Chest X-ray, AP view. Patient: 10 years old, sex F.
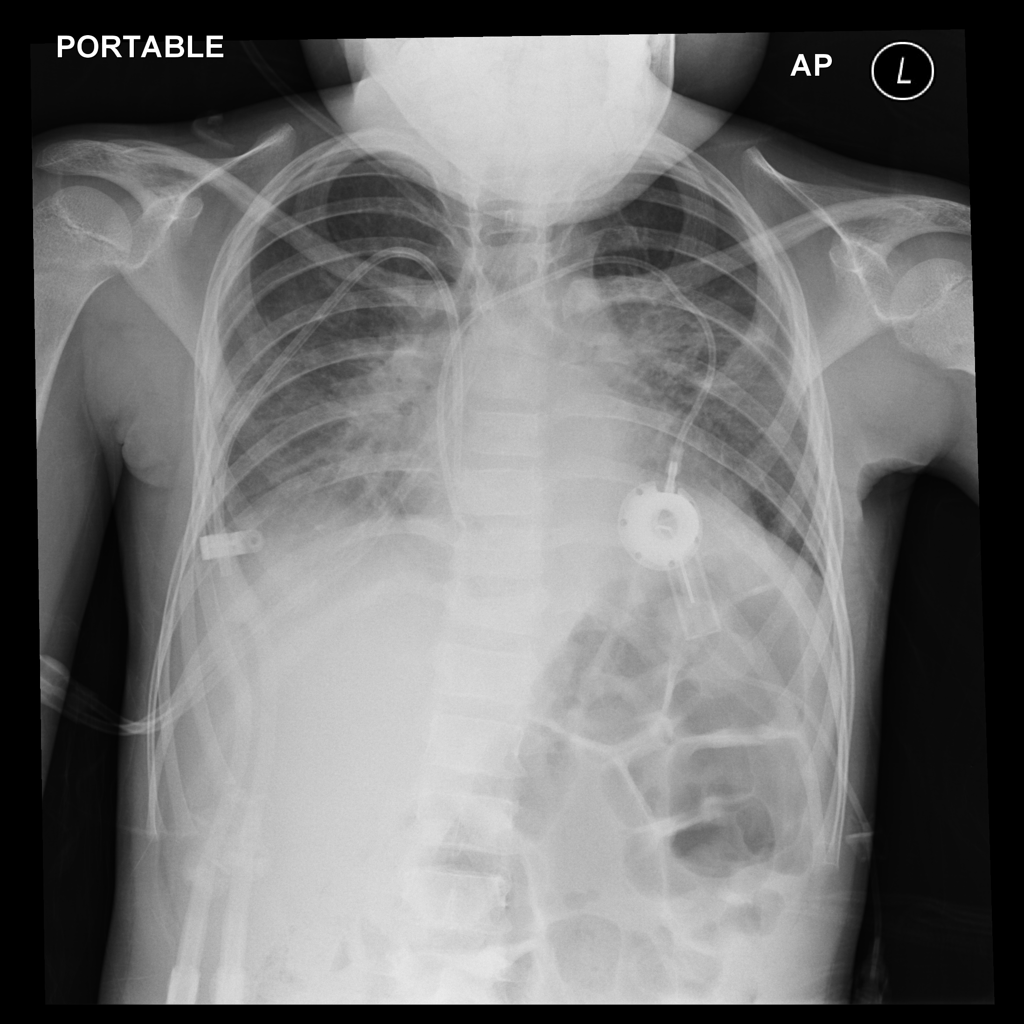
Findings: Infiltration